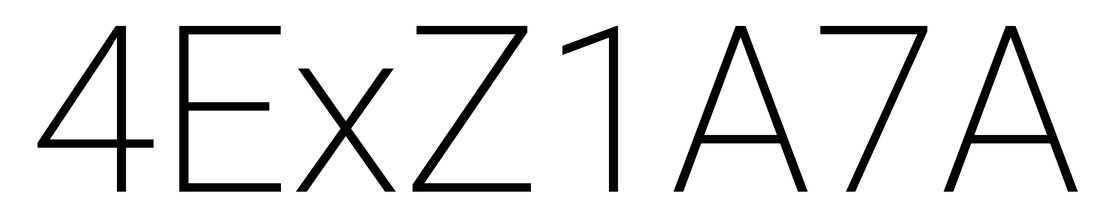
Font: Roboto_ExtraLight